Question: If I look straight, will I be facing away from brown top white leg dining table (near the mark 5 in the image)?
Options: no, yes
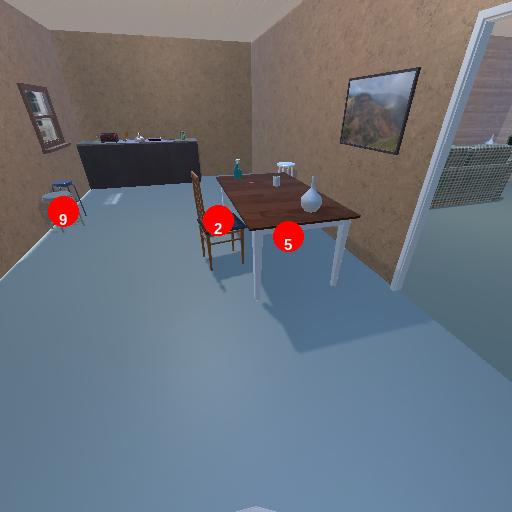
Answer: no